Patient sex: M
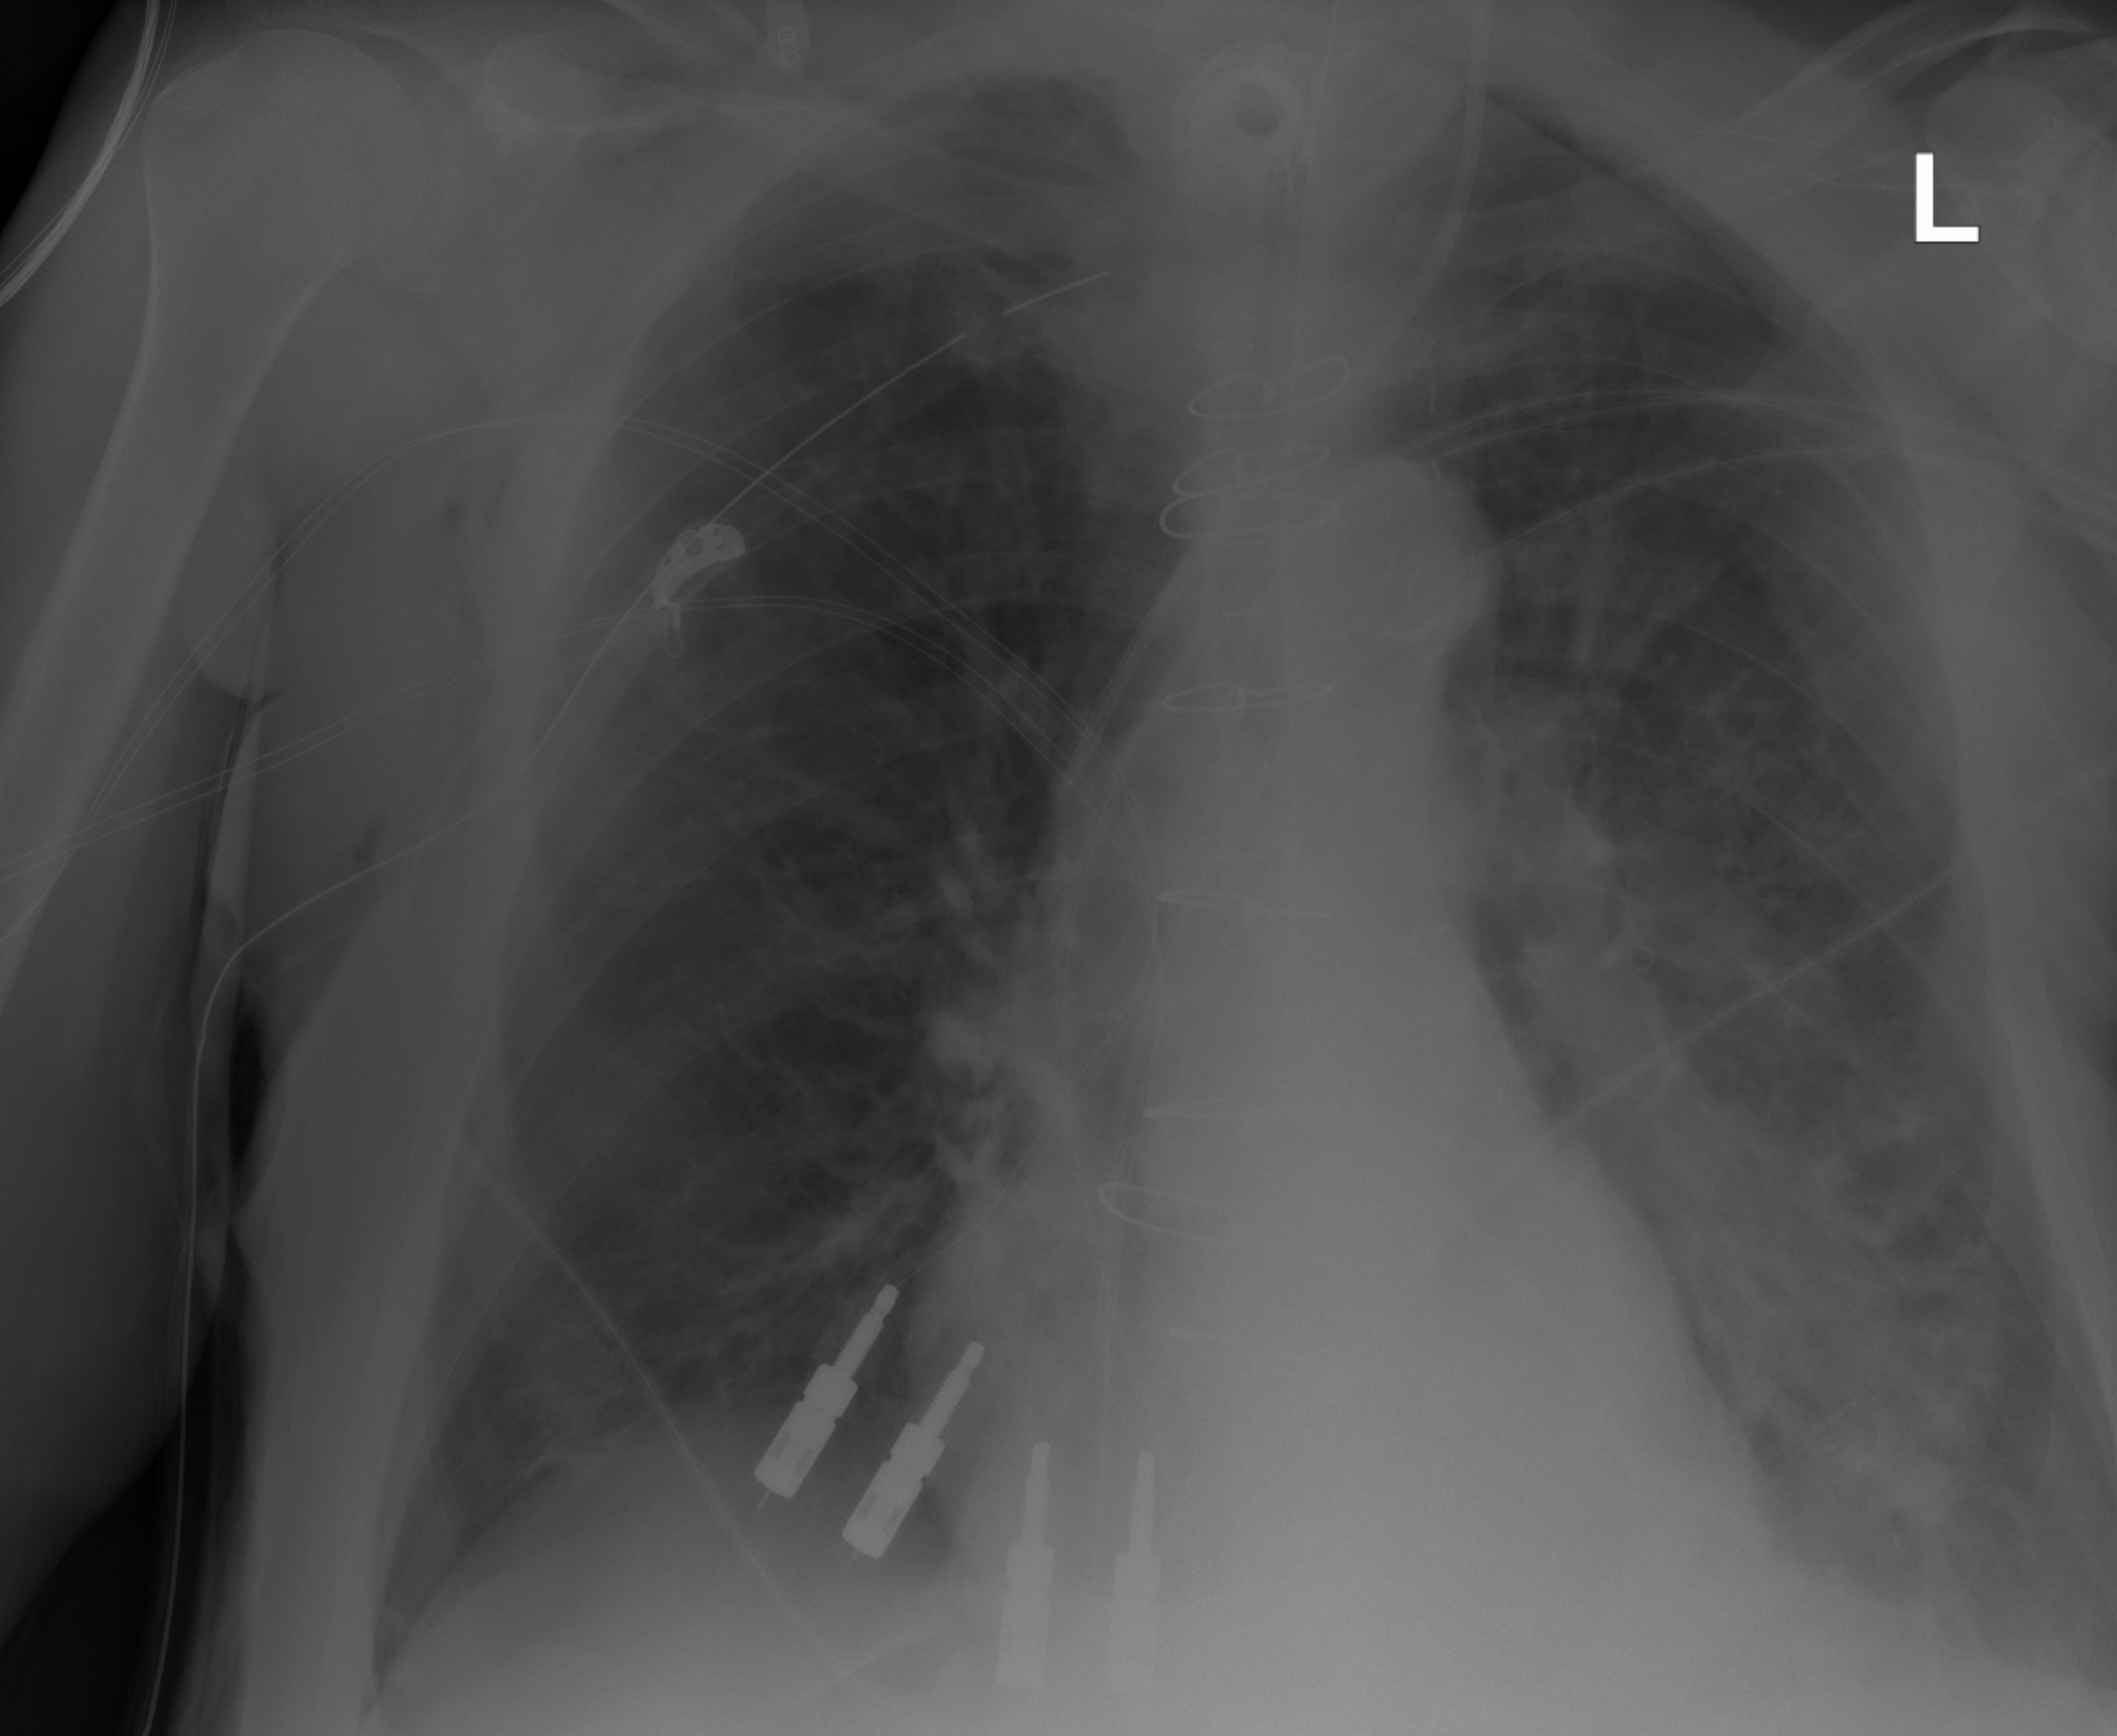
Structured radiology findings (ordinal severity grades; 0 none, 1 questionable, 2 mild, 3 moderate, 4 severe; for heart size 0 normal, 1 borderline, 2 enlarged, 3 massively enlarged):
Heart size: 0
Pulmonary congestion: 0
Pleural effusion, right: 0
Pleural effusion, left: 1
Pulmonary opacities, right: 0
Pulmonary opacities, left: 3
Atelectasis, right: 0
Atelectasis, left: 2